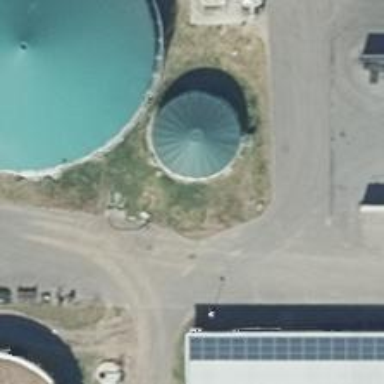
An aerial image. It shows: Storage tank that is man-made.